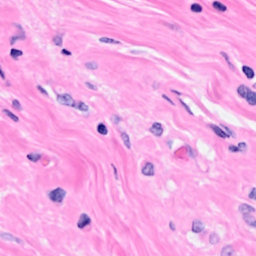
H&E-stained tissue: Breast